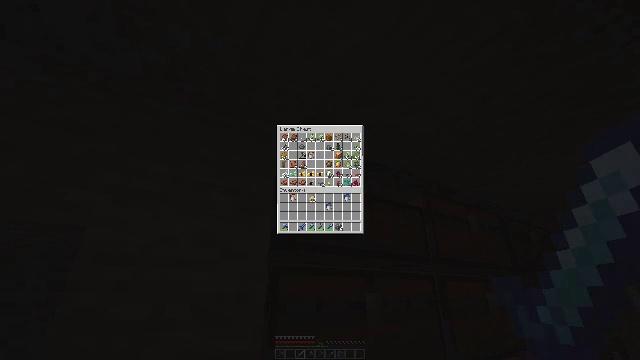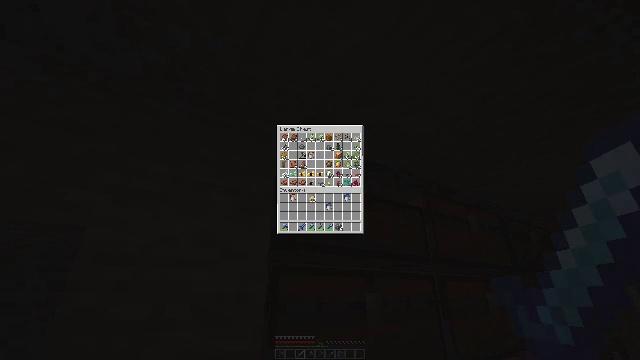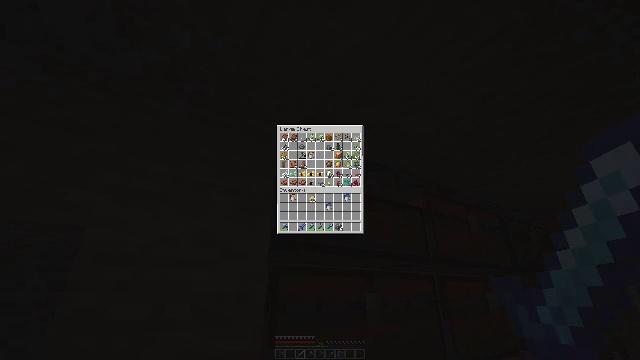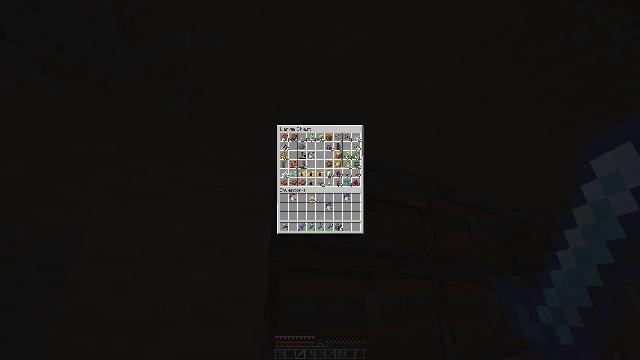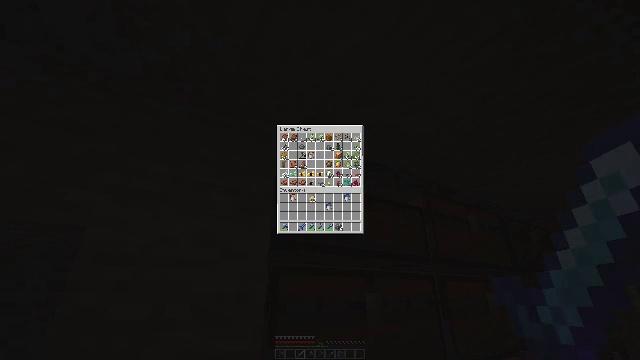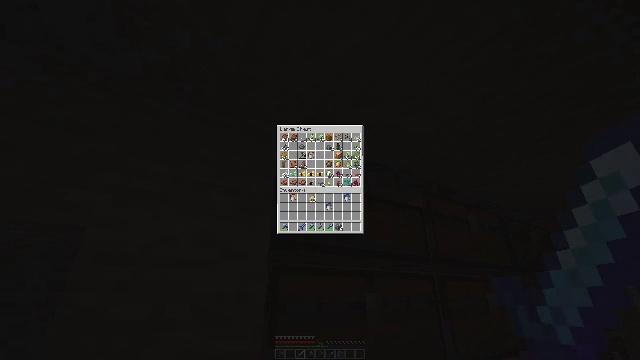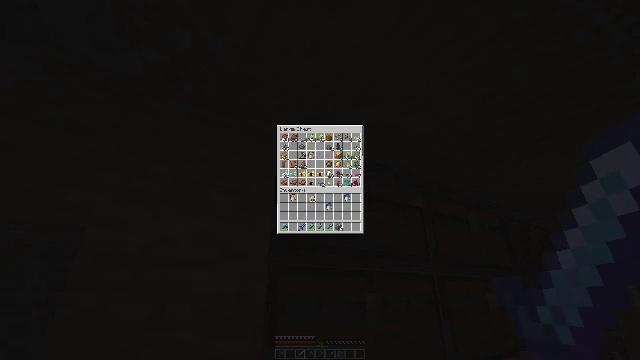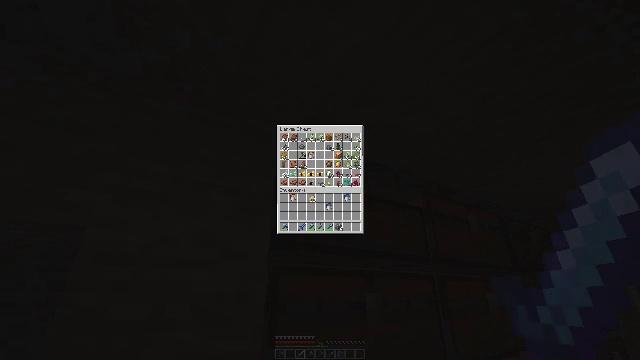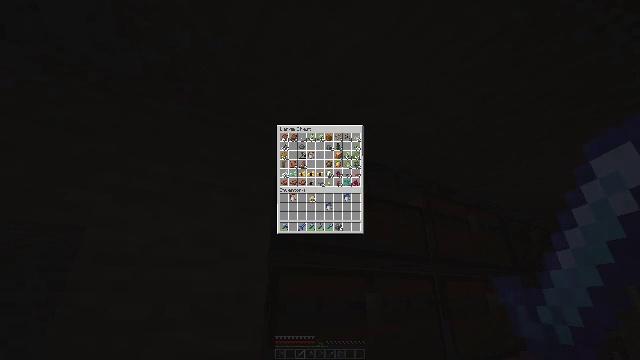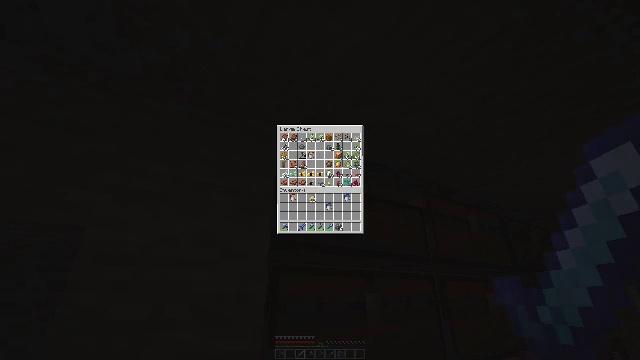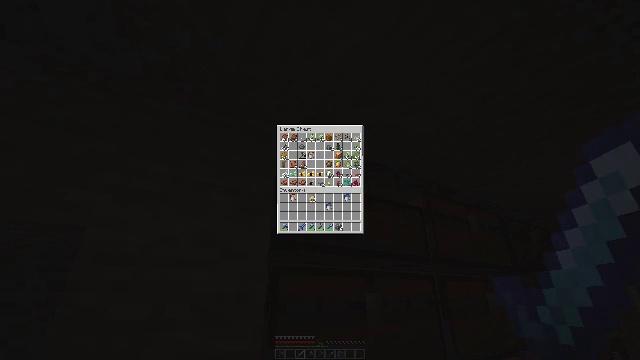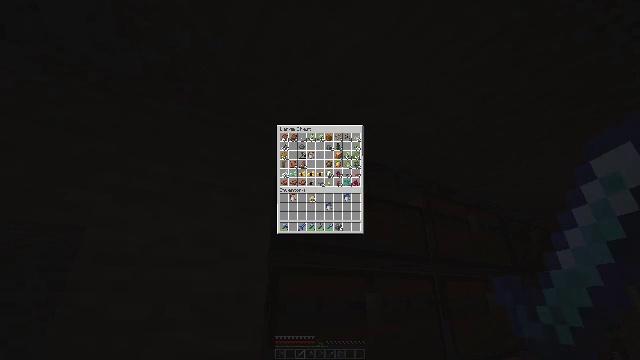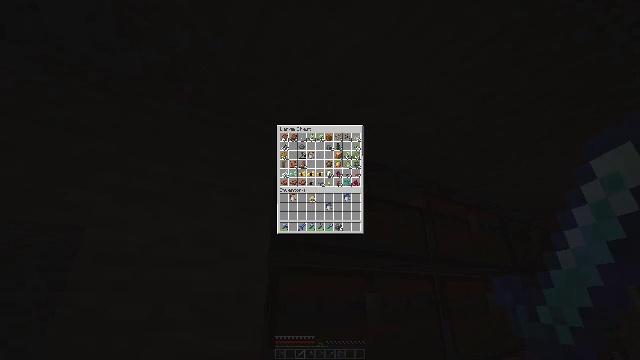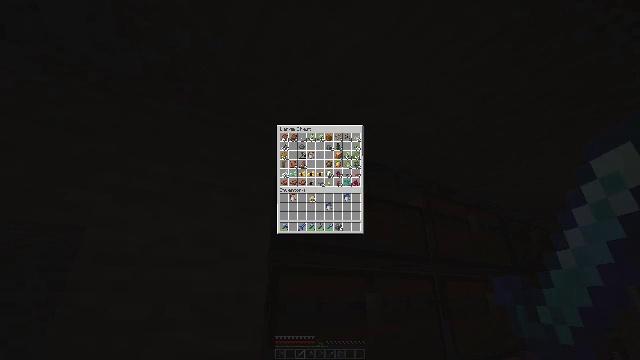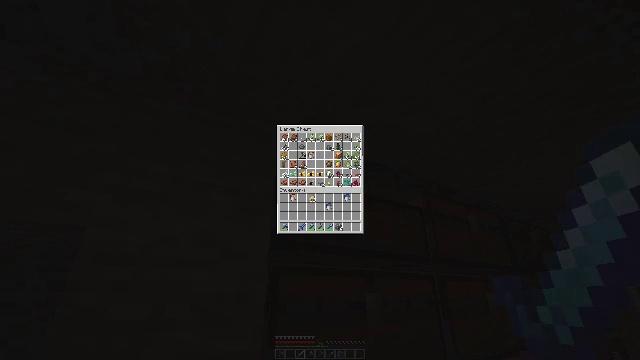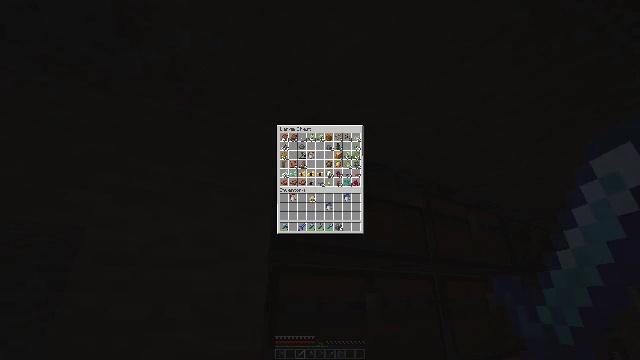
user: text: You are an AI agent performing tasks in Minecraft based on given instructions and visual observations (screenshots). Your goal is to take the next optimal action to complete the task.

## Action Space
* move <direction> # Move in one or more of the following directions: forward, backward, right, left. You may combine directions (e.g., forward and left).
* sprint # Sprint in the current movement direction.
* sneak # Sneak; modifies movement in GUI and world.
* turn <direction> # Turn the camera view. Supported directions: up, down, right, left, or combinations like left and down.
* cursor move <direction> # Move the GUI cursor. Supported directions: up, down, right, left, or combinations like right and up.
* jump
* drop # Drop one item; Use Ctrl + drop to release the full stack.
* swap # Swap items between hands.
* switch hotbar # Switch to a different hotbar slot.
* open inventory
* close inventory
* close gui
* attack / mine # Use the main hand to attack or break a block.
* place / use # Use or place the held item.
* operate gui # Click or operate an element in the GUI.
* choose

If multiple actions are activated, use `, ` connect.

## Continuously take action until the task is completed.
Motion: motion action
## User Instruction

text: Gather vines from trees or structures.
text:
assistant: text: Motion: no_op
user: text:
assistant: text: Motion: no_op
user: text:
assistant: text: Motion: no_op
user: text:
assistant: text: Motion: no_op
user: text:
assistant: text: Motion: no_op
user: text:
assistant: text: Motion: no_op
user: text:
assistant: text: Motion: no_op
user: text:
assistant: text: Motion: no_op
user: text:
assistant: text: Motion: no_op
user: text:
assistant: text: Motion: no_op
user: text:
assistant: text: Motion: no_op
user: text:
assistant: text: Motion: no_op
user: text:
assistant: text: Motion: no_op
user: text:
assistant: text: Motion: no_op
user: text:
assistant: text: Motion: no_op
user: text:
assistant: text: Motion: open inventory
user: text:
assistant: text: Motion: open inventory
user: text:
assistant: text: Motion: open inventory
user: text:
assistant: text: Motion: turn right and down
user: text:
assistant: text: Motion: turn right and down
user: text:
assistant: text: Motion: move right, turn right and down
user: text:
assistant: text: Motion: move right
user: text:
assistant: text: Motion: move forward and move right
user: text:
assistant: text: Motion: move forward and move right
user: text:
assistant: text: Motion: move forward and move right
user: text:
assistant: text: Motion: move forward
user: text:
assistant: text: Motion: turn left and up
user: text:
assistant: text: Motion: turn left
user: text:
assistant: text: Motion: turn left
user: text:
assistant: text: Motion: turn left, use / place